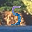
Label: 5